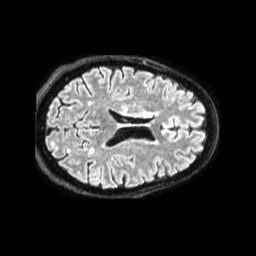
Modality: FLAIR
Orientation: axial
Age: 65
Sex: female
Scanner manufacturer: philips
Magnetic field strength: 1.5 T
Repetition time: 4.8 s
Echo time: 0.3582 s